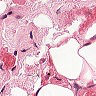
Metastatic tissue present: no